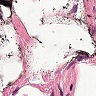
Metastatic tissue present: no